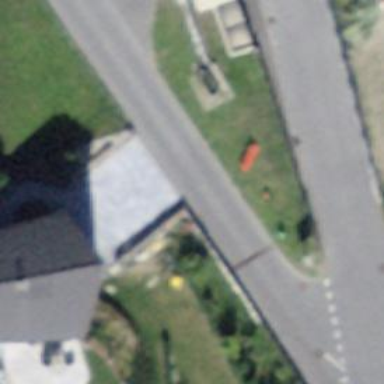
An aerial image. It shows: Bench for seating.